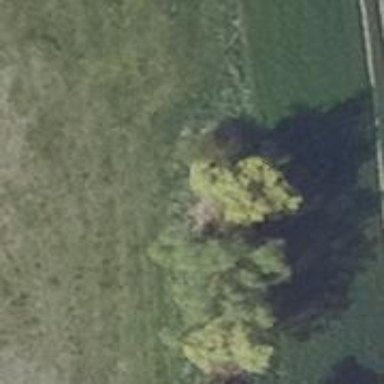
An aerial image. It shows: Row of deciduous broadleaved trees.